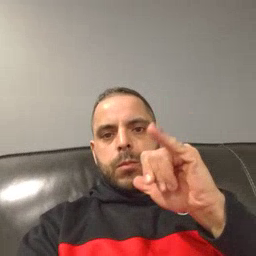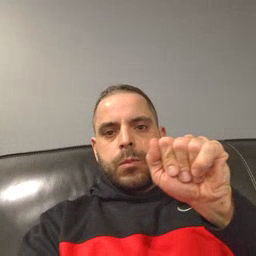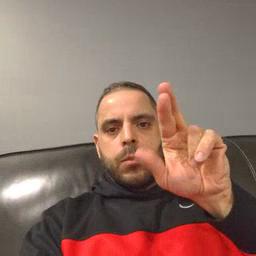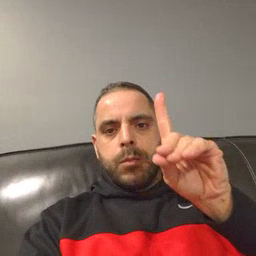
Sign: backyard